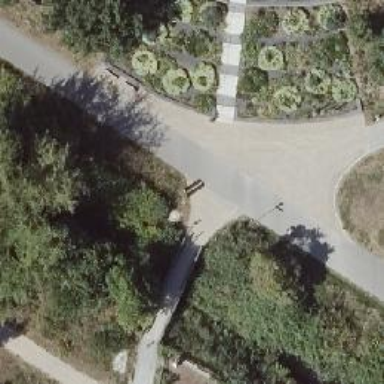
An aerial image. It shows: Footway bridge with compacted surface.